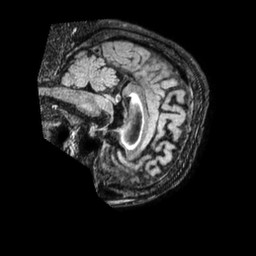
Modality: FLAIR
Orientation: sagittal
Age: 73
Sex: female
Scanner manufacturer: philips
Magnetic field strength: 1.5 T
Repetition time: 4.8 s
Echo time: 0.3372 s